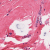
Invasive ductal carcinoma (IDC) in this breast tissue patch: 0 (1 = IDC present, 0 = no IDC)